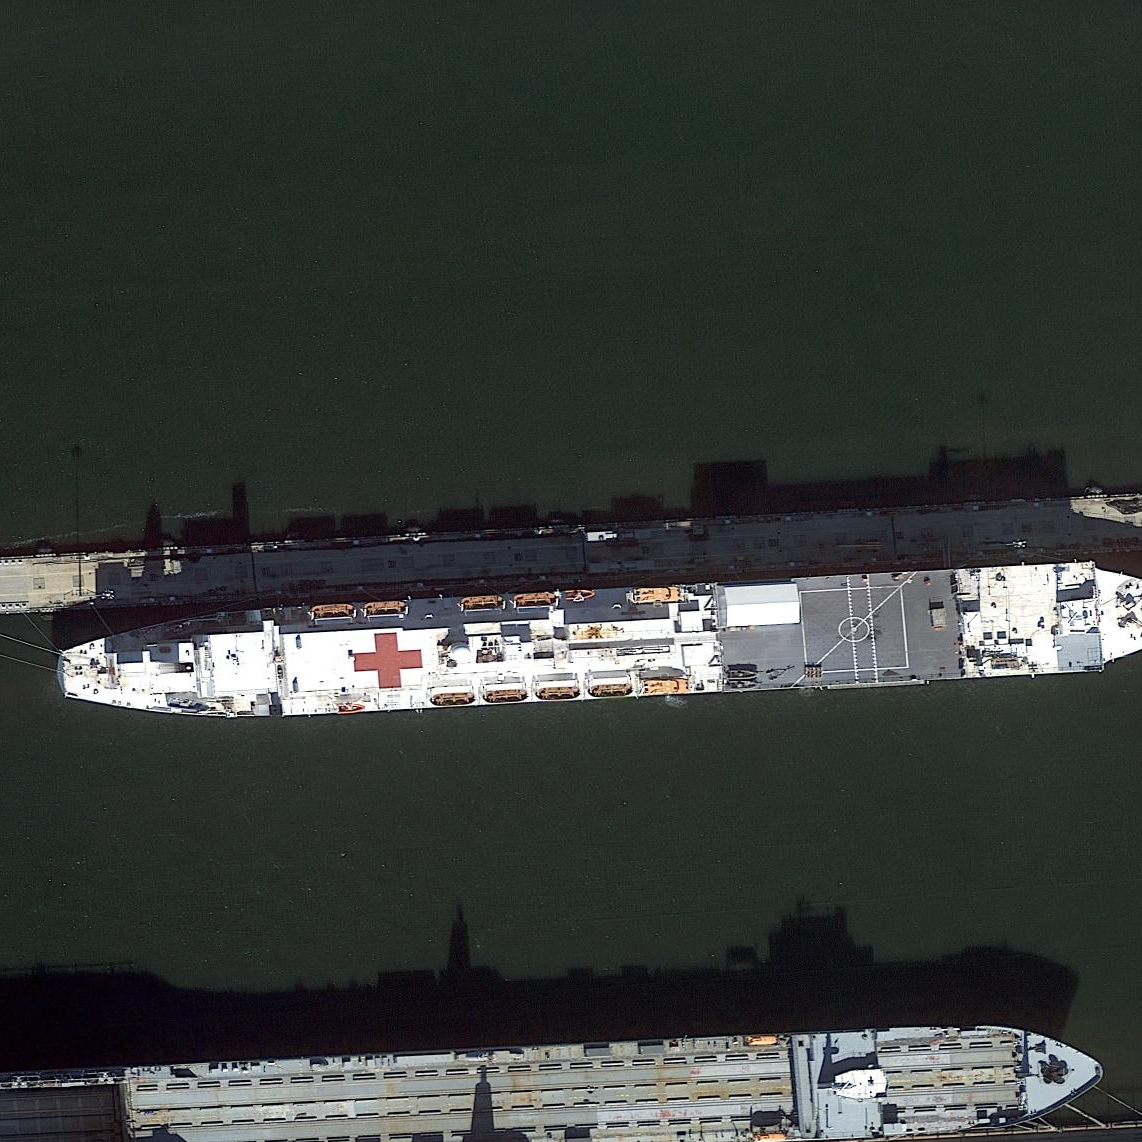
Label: Medical_ship